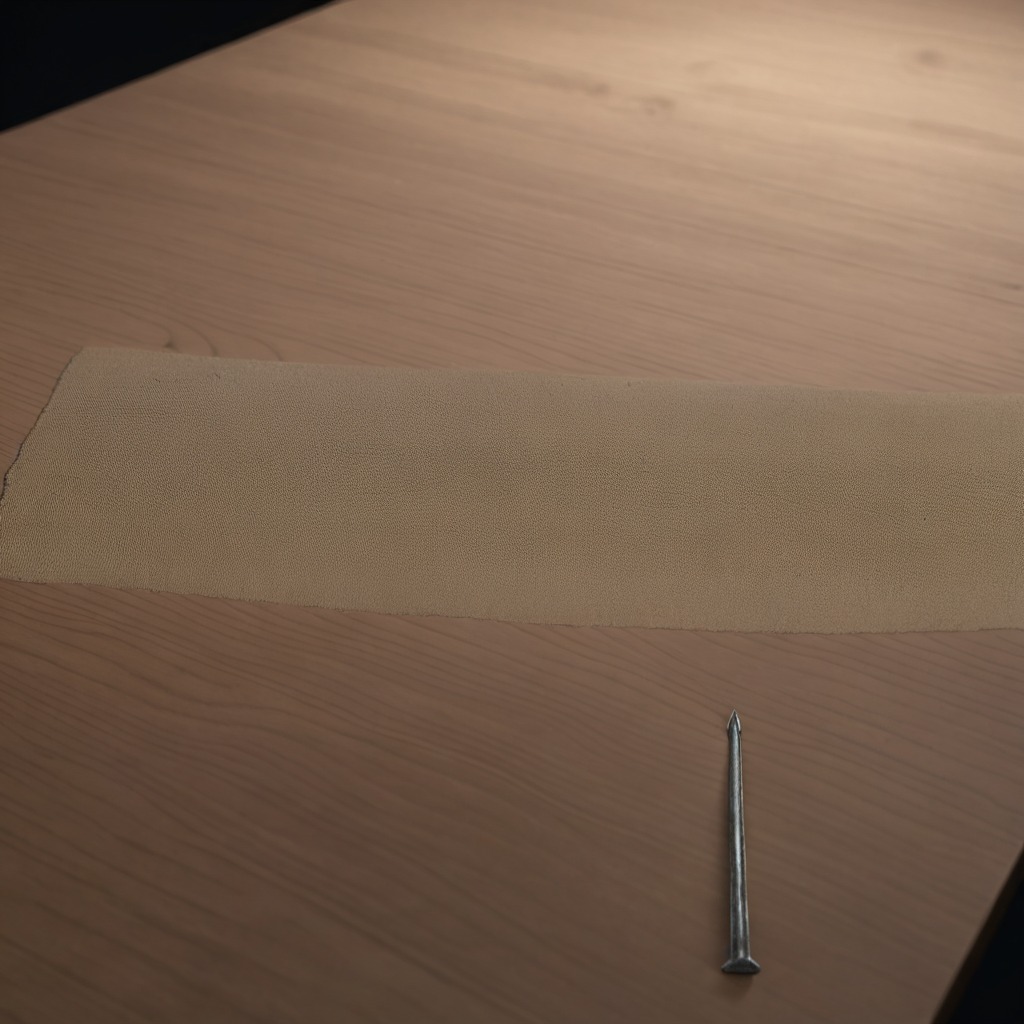
A nail is lying on a wooden table inside a workshop at night.